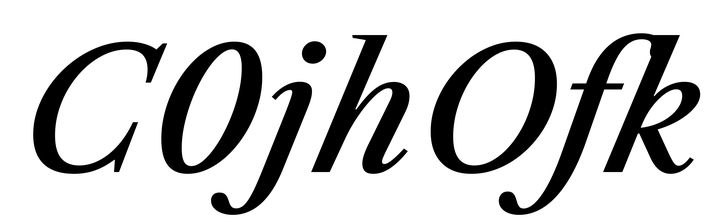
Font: LibreCaslonText-Italic_Medium_Italic